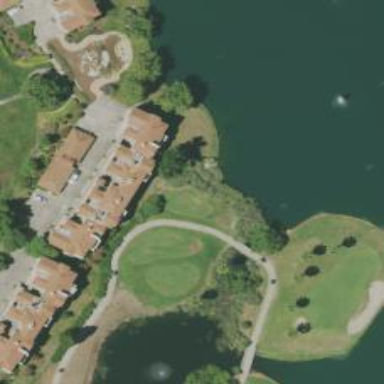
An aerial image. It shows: Path bridge crossing golf cartpath.